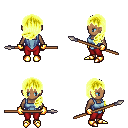
a pixel art fantasy rpg character, female body template, human, dark skin, blue vest, red pants, gold left-swept hairstyle, gold gloves, gold boots, spear, four views (front, back, left, right), 2x2 character sprite sheet, small pixel art, hard edges, no anti-aliasing